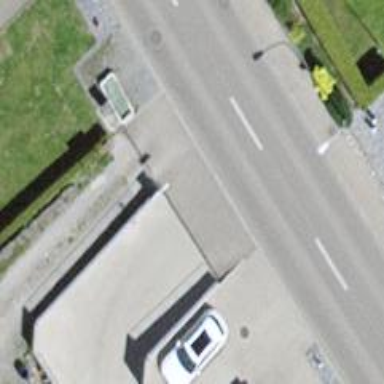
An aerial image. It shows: Bus stop with platform for public transport.